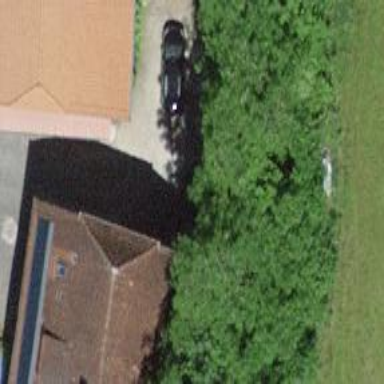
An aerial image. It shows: View of roof of building.